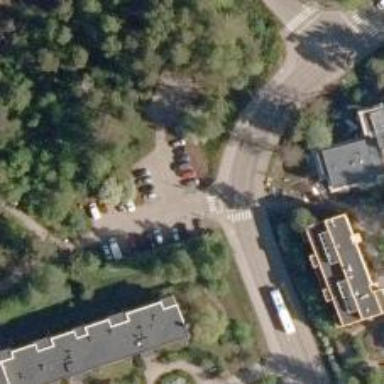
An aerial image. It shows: Crossing on asphalt cycleway.